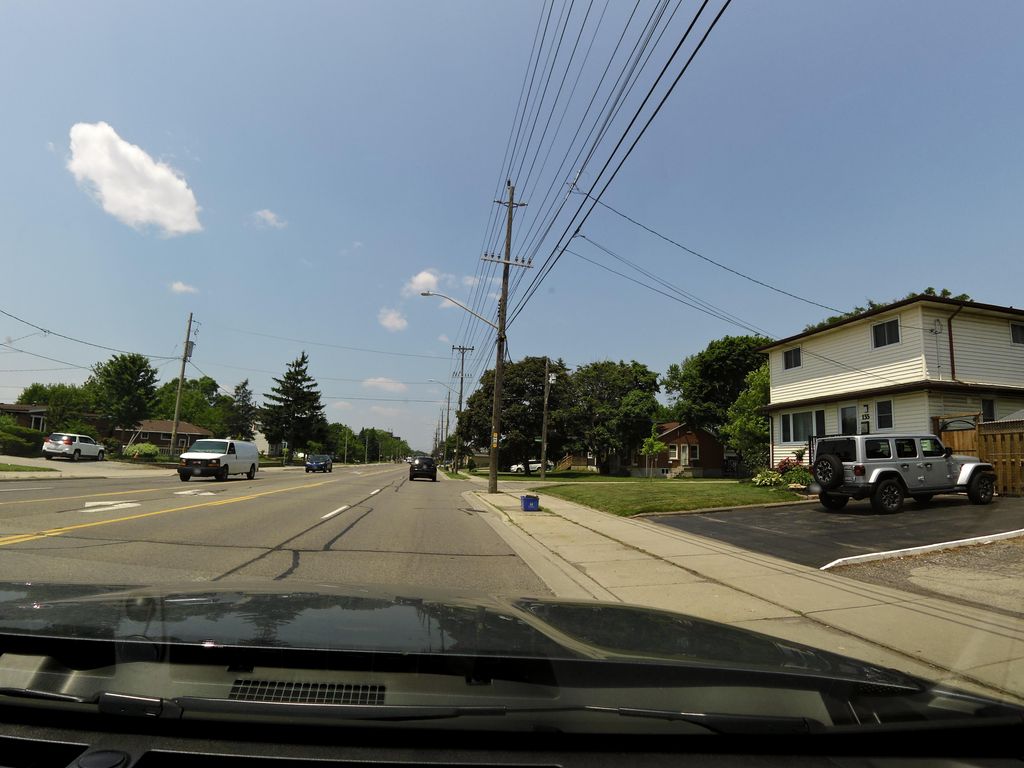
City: hamilton